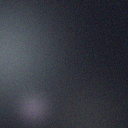
Screen state: off